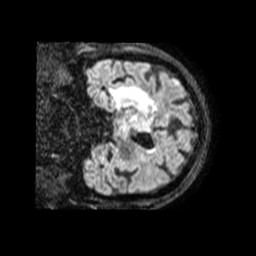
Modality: FLAIR
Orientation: coronal
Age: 69
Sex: female
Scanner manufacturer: philips
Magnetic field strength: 1.5 T
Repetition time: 4.8 s
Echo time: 0.3364 s